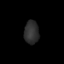
Tissue: skin
Cell type: T cells
Senescence score: 0.2793
Nuclear area (px): 334
Mean DAPI intensity: 46.26